Question: So I was digging around in some old java projects that I never finished and I pulled out this little number that is of my best projects ever built.

It's a desktop clock widget coded in java and it works perfectly fine except for one thing. The way I have it check the current time to stay updated is in a loop and the loop "crashes" in a matter of seconds so the widget no longer gets the current time.
This is how the loop is constructed (reduced in size):
'''
public class getCurrentTime {
public static void getTime() throws InterruptedException {
int hour = global.calendar.get(Calendar.HOUR);
int minute = global.calendar2.get(Calendar.MINUTE);
if(hour == 0) {
global.hour.setIcon(new ImageIcon("resources/hours/12.png"));
}else if(hour == 23) {
global.hour.setIcon(new ImageIcon("resources/hours/11.png"));
}else {
global.hour.setText("?");
}
if(minute == 0) {
global.minute.setIcon(new ImageIcon("resources/minutes/00.png"));
}else if(minute == 59) {
global.minute.setIcon(new ImageIcon("resources/minutes/59.png"));
}else {
global.minute.setText("?");
}
Thread.sleep(1000);
getTime();
}
}
'''
'global' is a class where I keep most of my variables (I know it's weird, this was like 3 years ago, it's how I used to write my programs).
So my main question is, is there a way that I can prevent the loop from "crashing"?
Thanks in advance!
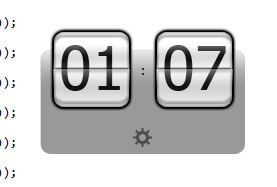
Answer: 'Thread.sleep(1000);' is not going to be a good option. You can use <URL>. By using a 'Timer' you schedule a task at regular intervals.
'''
Timer timer = new Timer();
long interval = (1000) ; // 1 sec
timer.schedule( new TimerTask() {
public void run() {
//do your work;
}
}, 0, interval);
'''
If you want to stop the scheduling, you can use 'timer.cancel();'